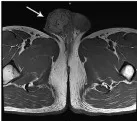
Transverse section MRI images showing the high T2-weighted signal of the lesion.
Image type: radiology (mri)